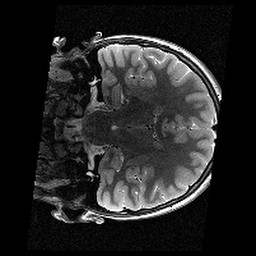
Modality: T2w
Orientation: coronal
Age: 13
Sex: female
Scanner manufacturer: siemens
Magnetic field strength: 3 T
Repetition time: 9.23 s
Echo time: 0.067 s